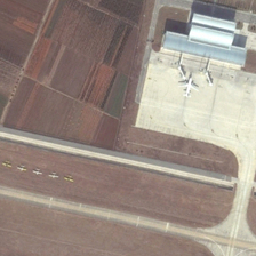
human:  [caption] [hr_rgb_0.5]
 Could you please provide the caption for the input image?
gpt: there is a parking apron with an aeroplane lying on the brown field  on which there are six smaller planes between two runways .

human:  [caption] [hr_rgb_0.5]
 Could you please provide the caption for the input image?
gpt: a single airport and a cross runway located in the farmland .

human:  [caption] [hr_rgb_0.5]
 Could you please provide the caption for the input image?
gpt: a simple termimal building sits besides the apron which is connected to the runways .

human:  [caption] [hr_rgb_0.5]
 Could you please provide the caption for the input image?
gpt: there is a parking apron with an aeroplane lying on the brown field .

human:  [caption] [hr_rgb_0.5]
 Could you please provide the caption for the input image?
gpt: a white plane is near a building while a line of small planes are near a runway .